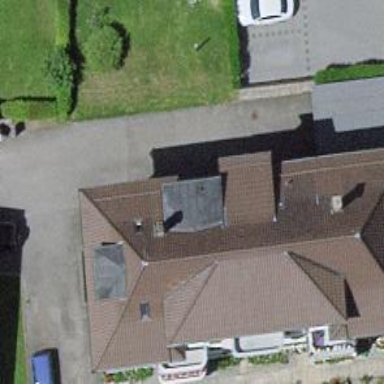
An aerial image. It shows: Hipped roof on residential building.